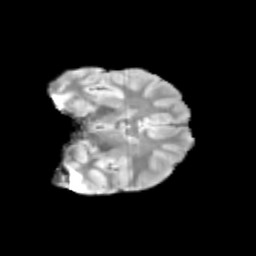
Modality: T2w
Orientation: coronal
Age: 12
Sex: female
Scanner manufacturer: siemens
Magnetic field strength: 3 T
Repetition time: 3.8 s
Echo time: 0.07 s